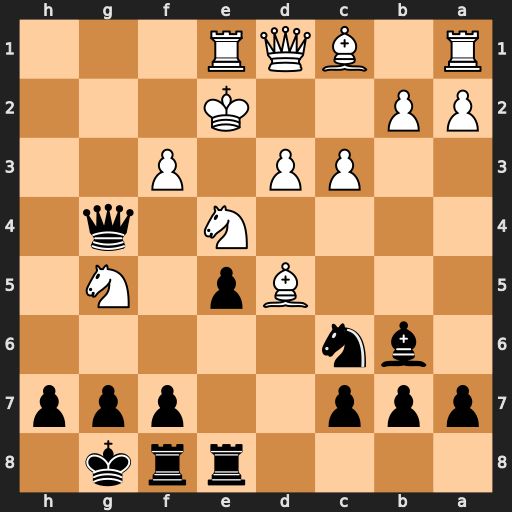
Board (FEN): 4rrk1/ppp2ppp/1bn5/3Bp1N1/4N1q1/2PP1P2/PP2K3/R1BQR3
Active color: b
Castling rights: -
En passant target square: -
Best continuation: Qg2+ Nf2 Qxf2#